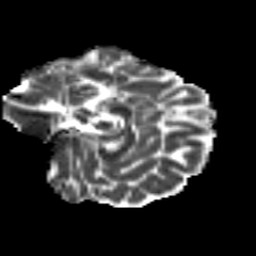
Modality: MD
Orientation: sagittal
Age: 18
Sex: female
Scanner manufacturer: siemens
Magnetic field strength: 3 T
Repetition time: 8.8 s
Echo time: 0.085 s